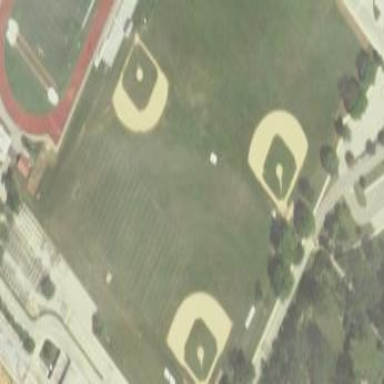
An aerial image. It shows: Baseball pitch for leisure land.